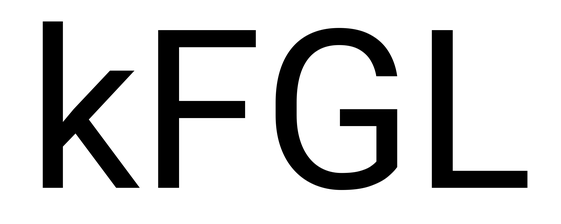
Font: Roboto_Regular